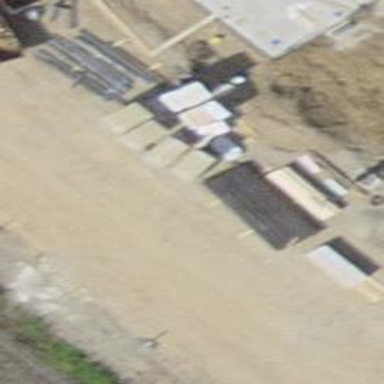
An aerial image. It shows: Carport building.